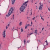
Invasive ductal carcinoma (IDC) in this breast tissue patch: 0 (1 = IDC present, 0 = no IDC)